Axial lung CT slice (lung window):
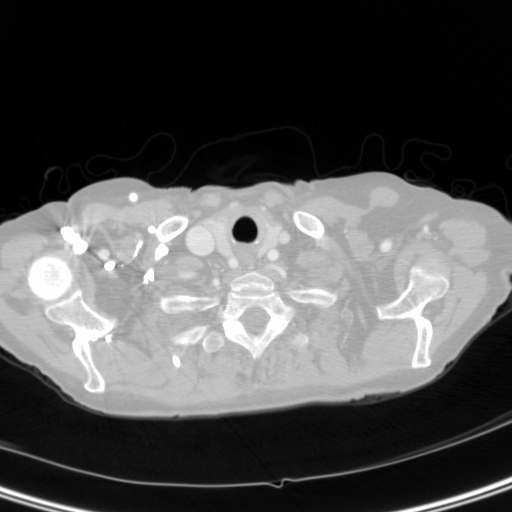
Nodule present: no